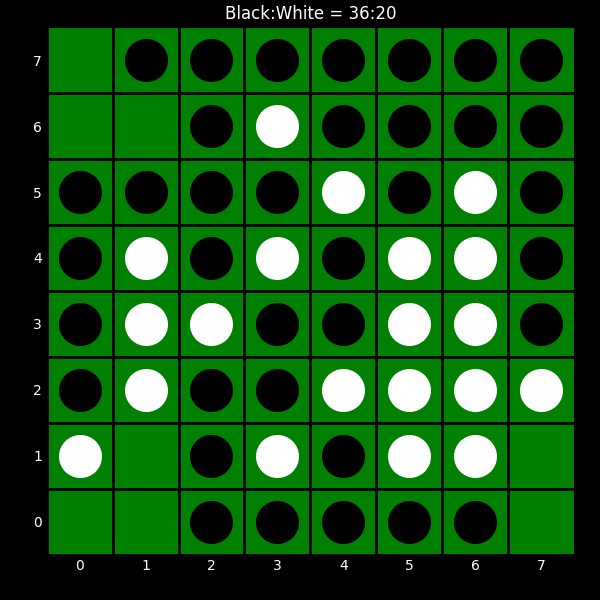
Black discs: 36
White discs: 20